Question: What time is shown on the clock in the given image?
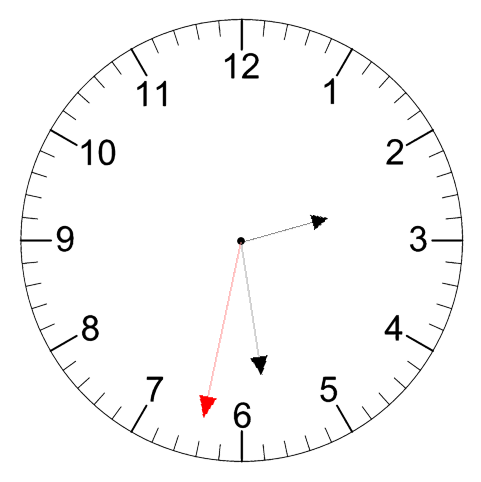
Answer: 02:28:32